Question: I am using this code to get the device background to be the background for my activity's layout.
'''
final WallpaperManager wallpaperManager = WallpaperManager.getInstance(this);
final Drawable wallpaperDrawable = wallpaperManager.getDrawable();
MyHome = (GridView) findViewById(R.id.gridView1);
MyHome.setBackgroundDrawable(wallpaperDrawable);
'''
However I want to have the width of the background to be as that which is in the device's theme as show in this image here  the first image is my activity while the second image is my phone on screen lock. How to I achieve this?
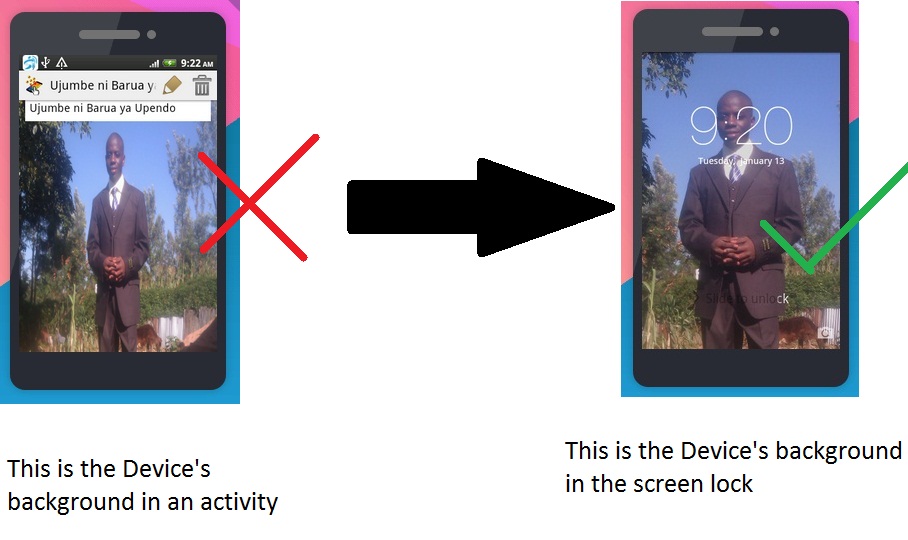
Answer: try to setscale to center crop. Maybe this will work you
'''
<FrameLayout
android:layout_width="fill_parent"
android:layout_height="fill_parent">
<ImageView
android:layout_width="fill_parent"
android:layout_height="fill_parent"
android:src="@drawable/my_image"
android:scaleType="fitCenter" />
<LinearLayout
android:layout_width="fill_parent"
android:layout_height="fill_parent">
</LinearLayout>
</FrameLayout>
'''